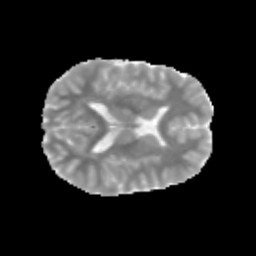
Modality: MD
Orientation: axial
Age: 12
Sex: male
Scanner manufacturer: siemens
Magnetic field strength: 3 T
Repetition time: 3.8 s
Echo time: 0.07 s